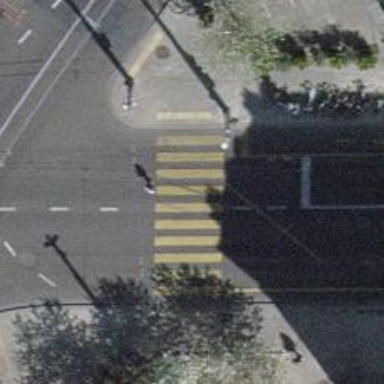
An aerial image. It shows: Crossing with traffic signals.